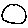
Label: circle